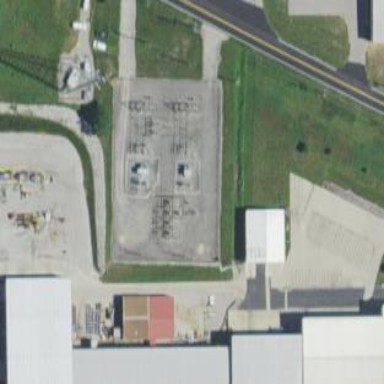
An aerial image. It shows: Power substation.